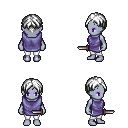
a pixel art fantasy rpg character, female body template, dark elf, purple skin, chain tabard jacket, white pants, white parted hairstyle, dagger, four views (front, back, left, right), 2x2 character sprite sheet, small pixel art, hard edges, no anti-aliasing